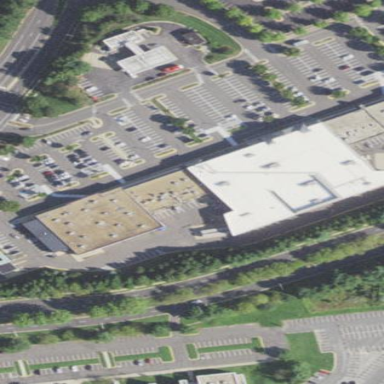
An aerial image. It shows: Department store building.